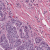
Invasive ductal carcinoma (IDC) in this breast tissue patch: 1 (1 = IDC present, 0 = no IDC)